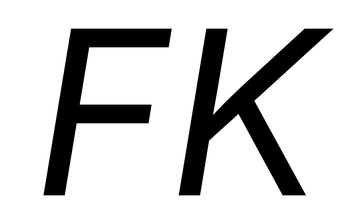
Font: Inter-Italic_Italic